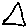
Label: triangle